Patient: sex F, age 59
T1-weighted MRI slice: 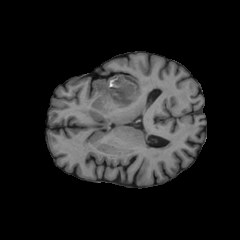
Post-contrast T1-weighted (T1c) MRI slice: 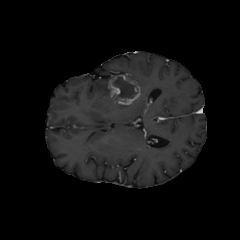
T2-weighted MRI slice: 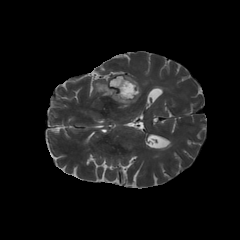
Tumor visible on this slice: yes
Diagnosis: Glioblastoma, IDH-wildtype
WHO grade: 4